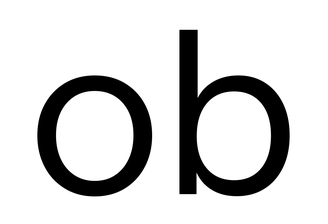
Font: InstrumentSans_Regular